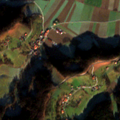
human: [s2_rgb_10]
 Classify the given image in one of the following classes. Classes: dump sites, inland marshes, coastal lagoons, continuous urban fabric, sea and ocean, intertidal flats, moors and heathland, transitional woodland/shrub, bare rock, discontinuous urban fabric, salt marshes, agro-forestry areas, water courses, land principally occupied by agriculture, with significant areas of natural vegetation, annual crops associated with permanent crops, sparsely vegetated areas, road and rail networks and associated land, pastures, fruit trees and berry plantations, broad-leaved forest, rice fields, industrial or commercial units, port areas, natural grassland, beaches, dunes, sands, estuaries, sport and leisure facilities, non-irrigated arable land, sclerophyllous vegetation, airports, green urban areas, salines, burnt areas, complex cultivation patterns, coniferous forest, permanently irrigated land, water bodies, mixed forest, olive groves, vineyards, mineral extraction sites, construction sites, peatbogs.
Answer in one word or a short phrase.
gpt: non-irrigated arable land, pastures, complex cultivation patterns, broad-leaved forest, mixed forest